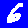
Digit: 6